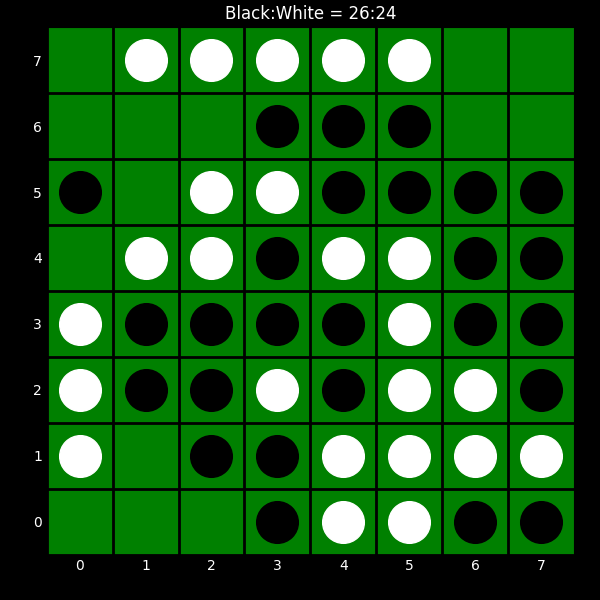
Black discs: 26
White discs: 24